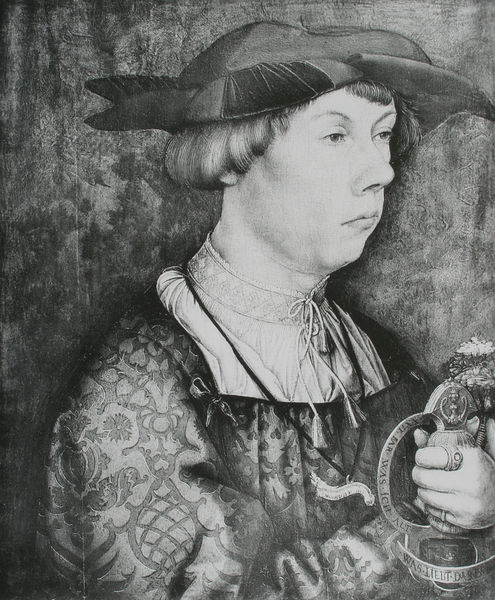
Titel: Bildnis des Martin Weiss
Künstler: Hans d.Ä. Holbein
Standort: Frankfurt (am Main)
Institution: Das Städel, Städelsches Kunstinstitut und Städtische Galerie
Schlagwörter: fancy, hat, soldier, sword, white, black, face, gold, gray, grey, hair, nose, old, portrait, robe, sleeve, woman, print, feather, hand, profile, sad, flower, man, ear, head, young, eyes, knight, male, noble, drawing, black and white, chin, mouth, silk, etching, necklace, british, tie, human, royal, ancient, clothes, neck, renaissance, ink, gothic, medieval, hut, eye, finger, fingers, book, cup, lips, dutch, cheek, eyebrows, holland, black white, rich, hanging, vermeer, forehead, shirt, elaborate, ring, rings, serious, hairs, ugly, hans, chalice, maximilian, holding, chain, goblet, pendant, hairstyle, portait, thistle, haircut, brows, holbein, etch, 1800, beret, merchant, patterned, brim, reproduction, händler, brocade, solemn, grasping, anciet, hans holbein, finer, chinless, dower, three quarter portrait, signet, shaven, fingure, black and whote, anciten, 1800\, fingger, receding chin, thin brows, pageboy, bowl-cut, upturned nose, bobbed, nodew, hat hut